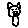
Label: cat